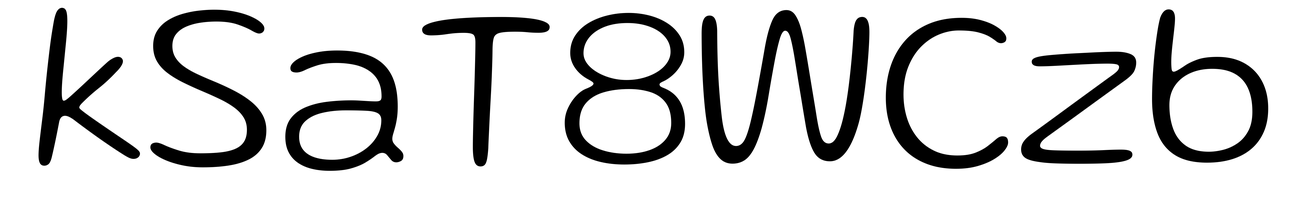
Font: Gluten_ExtraLight